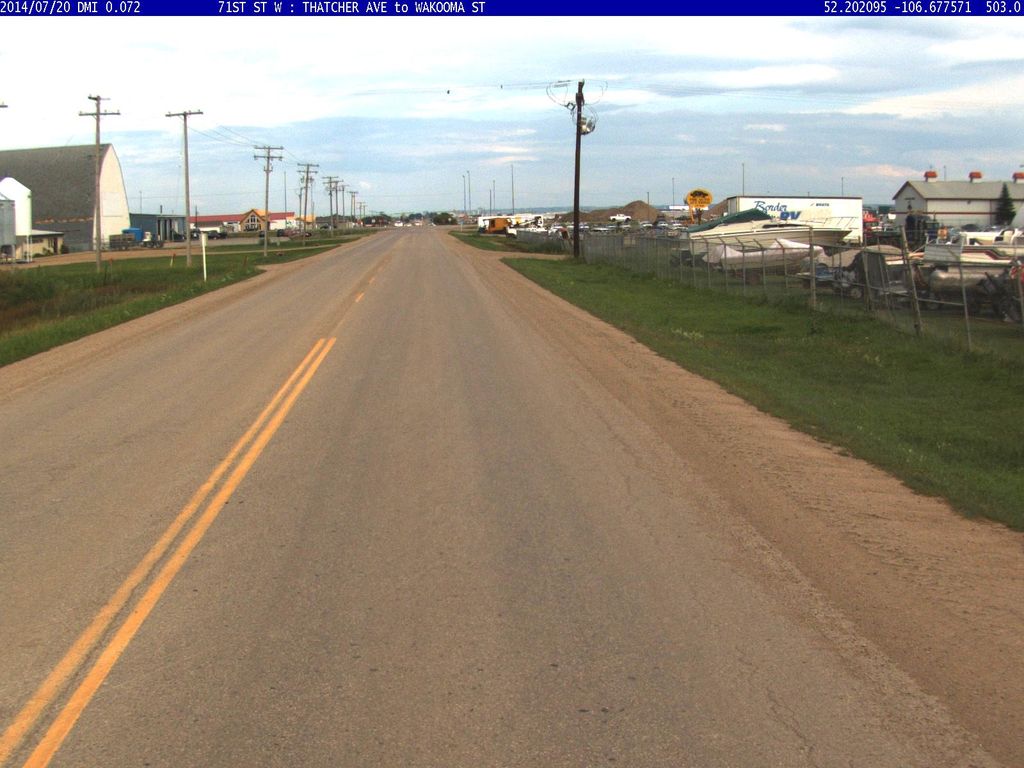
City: saskatoon